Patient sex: F
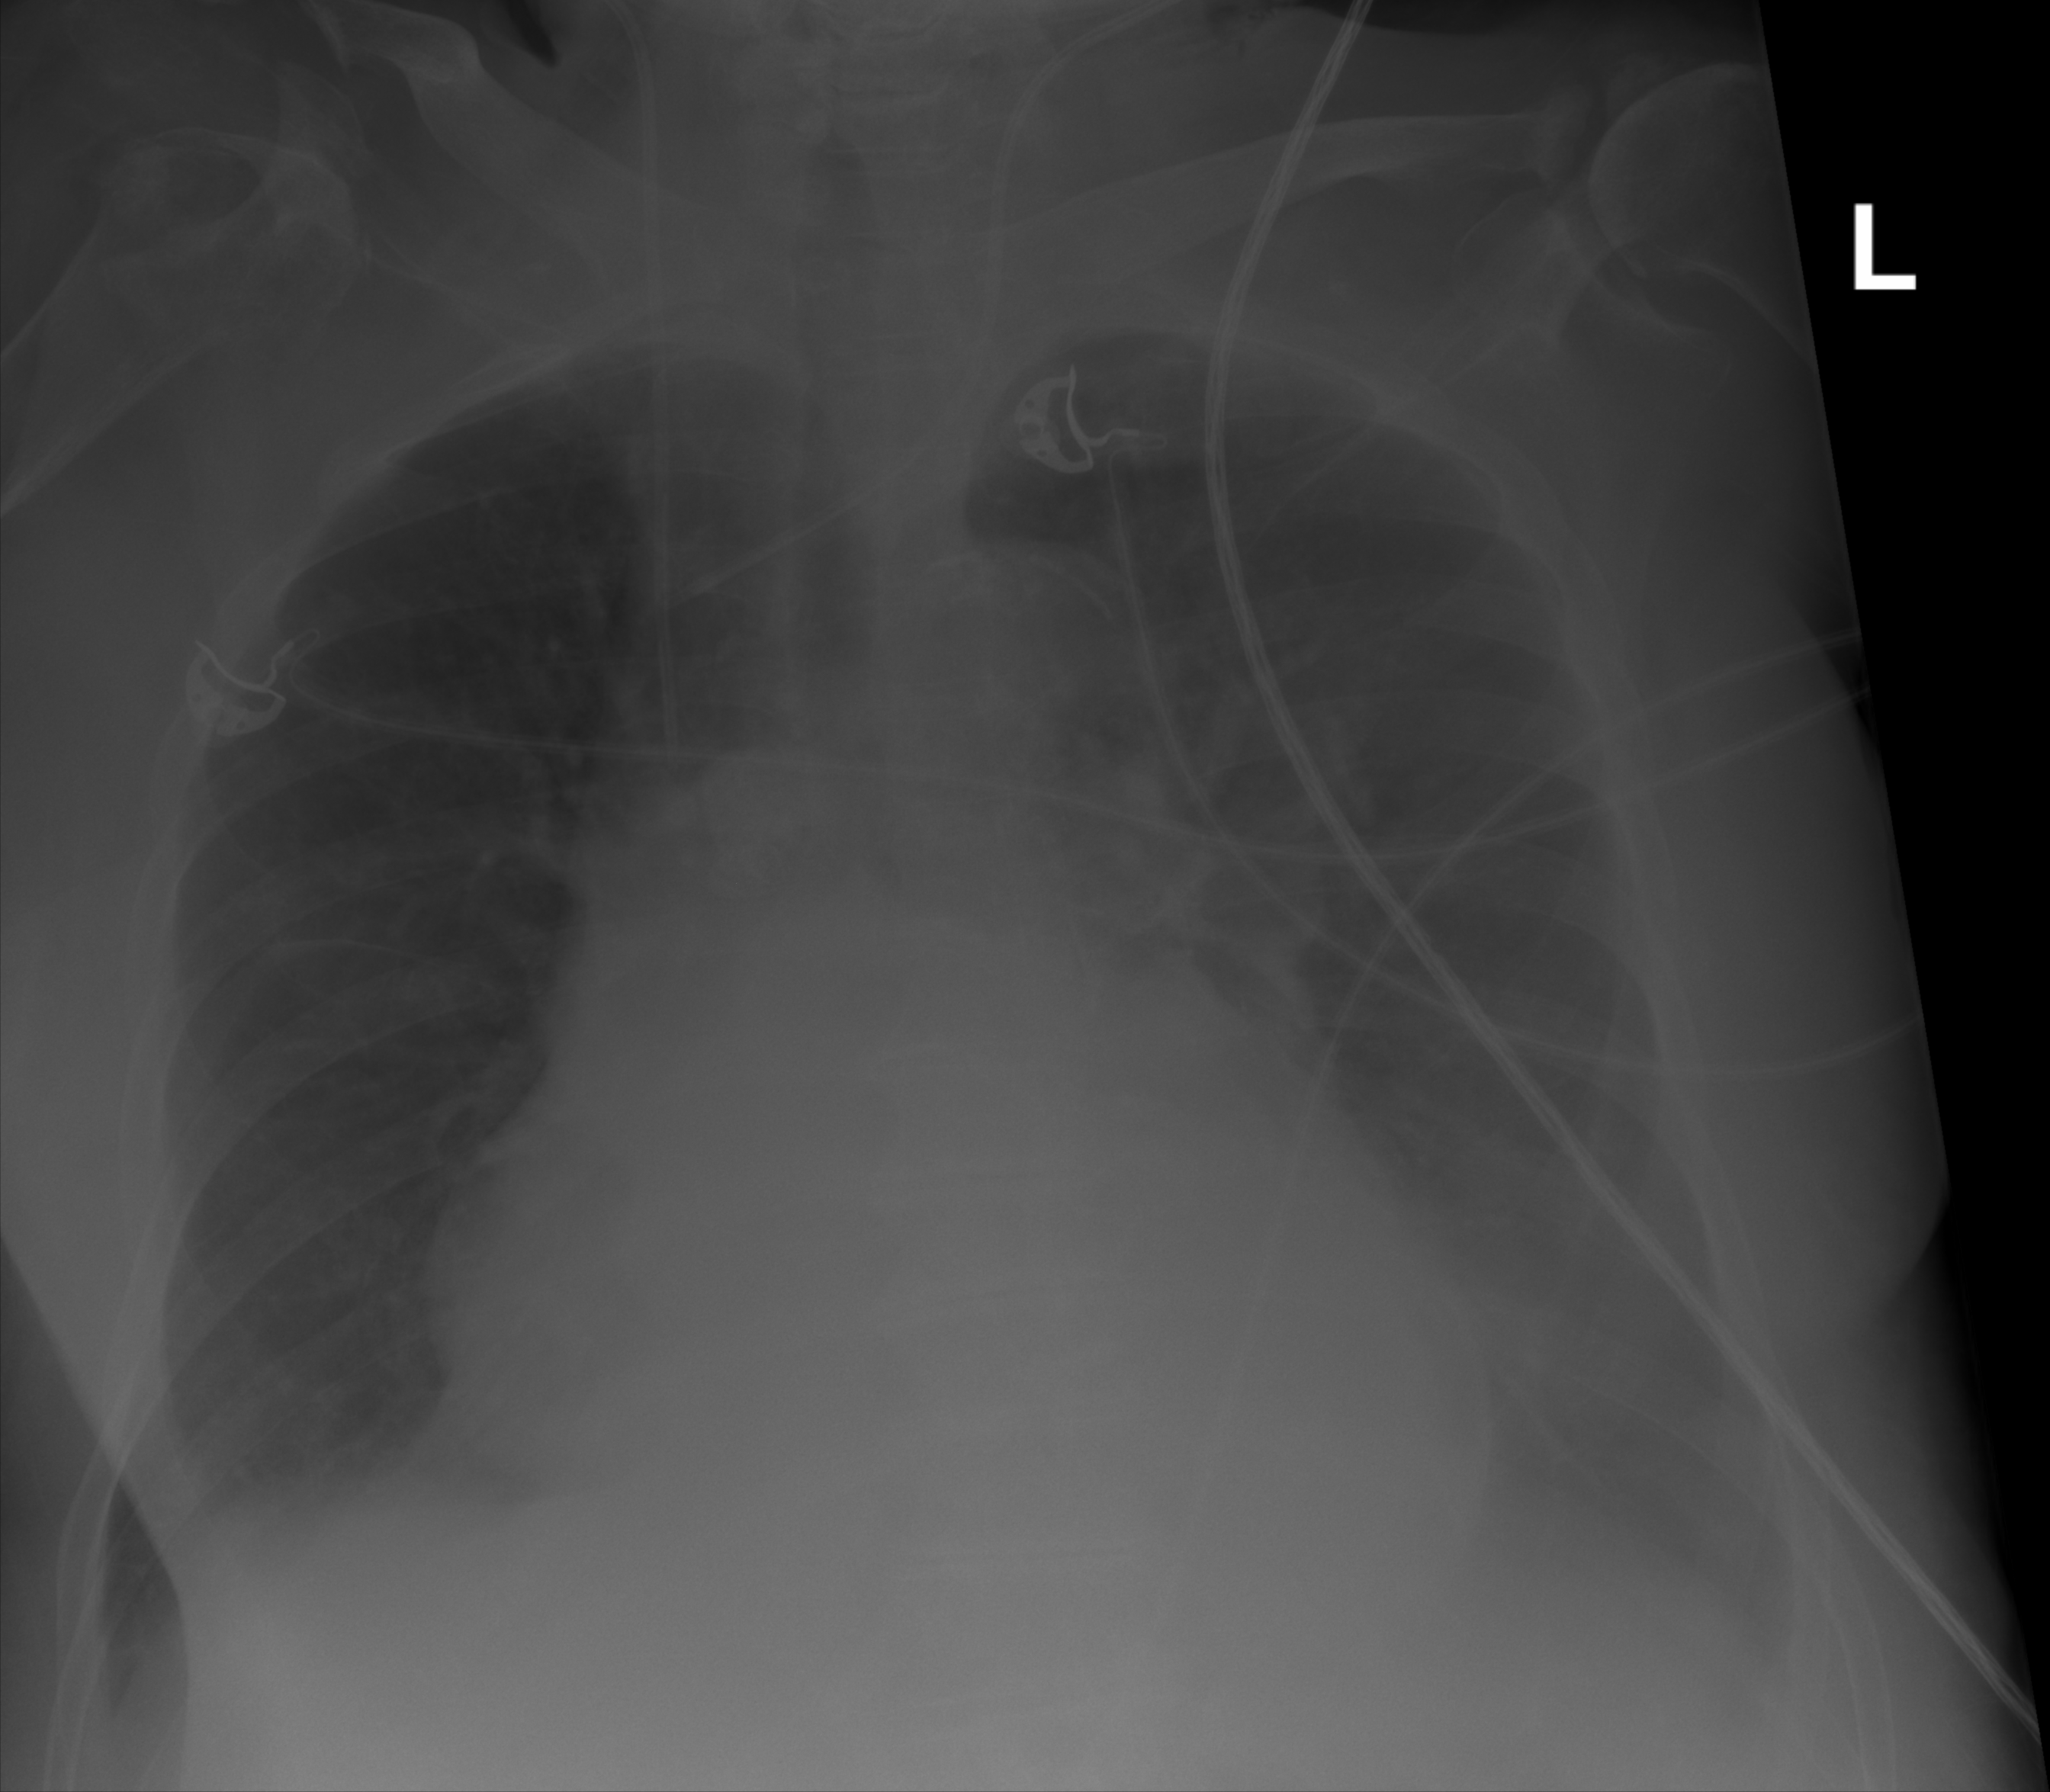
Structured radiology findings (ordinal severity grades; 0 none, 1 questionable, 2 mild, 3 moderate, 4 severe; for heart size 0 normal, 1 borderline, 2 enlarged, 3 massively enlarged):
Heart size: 3
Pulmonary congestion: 0
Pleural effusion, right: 0
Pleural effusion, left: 2
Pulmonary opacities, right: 0
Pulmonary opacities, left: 0
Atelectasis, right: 0
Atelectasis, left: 0